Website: home-depot
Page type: review-order
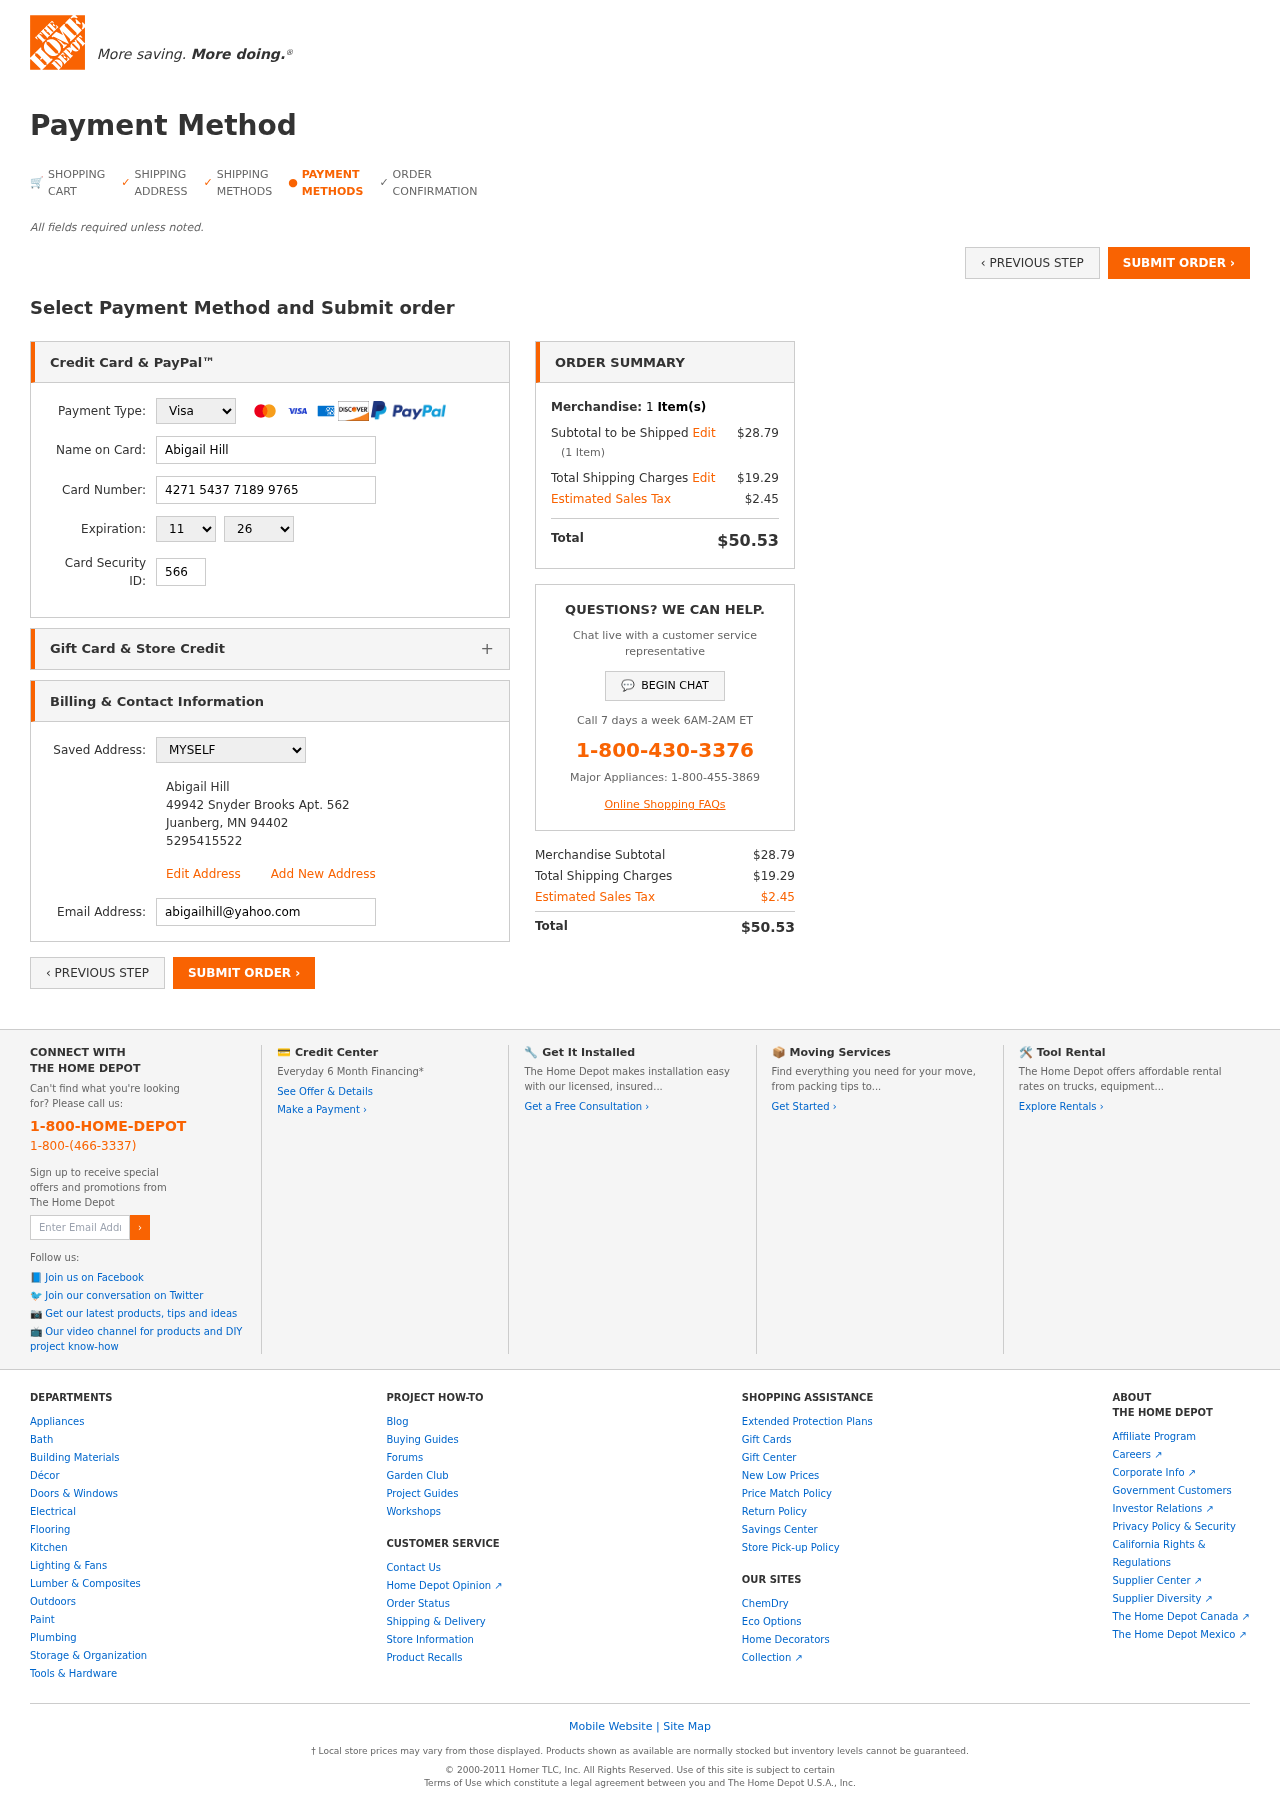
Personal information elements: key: PII_CARD_CVV
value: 566
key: PII_CARD_EXPIRY_MONTH
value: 11
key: PII_CARD_EXPIRY_YEAR
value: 26
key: PII_CARD_NUMBER
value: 4271 5437 7189 9765
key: PII_CARD_TYPE
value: Visa
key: PII_EMAIL
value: abigailhill@yahoo.com
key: PII_FULLNAME
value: Abigail Hill
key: PII_FULLNAME2
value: Abigail Hill
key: PII_STREET
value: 49942 Snyder Brooks Apt. 562
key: PII_CITY2
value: Juanberg
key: PII_STATE_ABBR2
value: MN
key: PII_POSTCODE
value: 94402
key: PII_POSTCODE_FULL
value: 94402
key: PII_POSTCODE_NUMERIC
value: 94402
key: PII_PHONE2
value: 5295415522
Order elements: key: ORDER_NUM_ITEMS
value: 1
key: ORDER_SUBTOTAL
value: $28.79
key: ORDER_NUM_ITEMS2
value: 1
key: ORDER_SHIPPING_COST
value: $19.29
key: ORDER_TAX
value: $2.45
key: ORDER_TOTAL
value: $50.53
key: ORDER_SUBTOTAL2
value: $28.79
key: ORDER_SHIPPING_COST2
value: $19.29
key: ORDER_TAX2
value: $2.45
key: ORDER_TOTAL2
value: $50.53